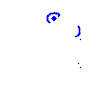
Particle: pion